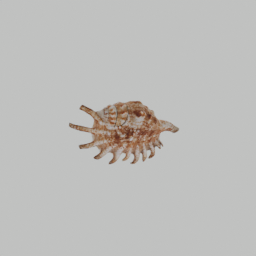
Label: animals